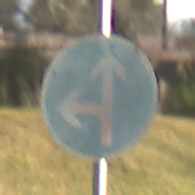
Verkehrszeichen: VorgeschriebeneFahrtrichtungGeradeausOderLinks
Umgebung: Outdoor, Nature
Tageszeit: MorningAfternoon
Wetter: PartlyCloudy
Licht: Natural
Jahreszeit: NotSpecified
Kontrast: HighContrast